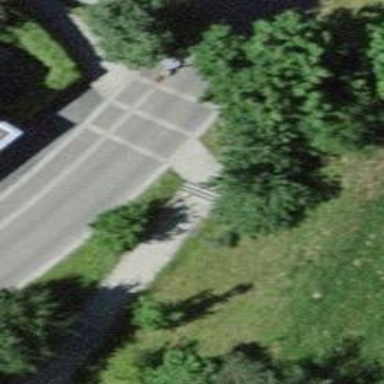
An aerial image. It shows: Unmarked crossing on footway.